Question: I have read question with similar titles already.

Like you can see there is not much info.
I have checked in the R file there is no 0x00000021c resource.
This happens when I press a button and I am creating a new Intent and I want to load a new Activity to the screen. It is like a "Next screen" button...
The new , and right now I am splitting the dynamic and the static parts: a lot of xml-s, and not a simple one with 1-2 view. Around total 100 view?
As I saw the other questions and answers I think I have somewhere a .setText("Some invalid stuff here")
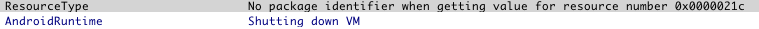
Answer: Please check also the button setting values, and do a 'setText(""+intValue)' instead of 'setText(intValue)'